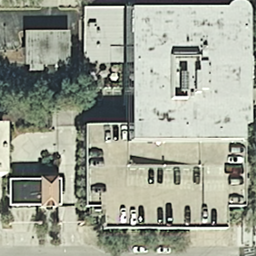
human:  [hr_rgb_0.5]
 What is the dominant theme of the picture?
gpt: buildings